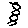
Label: zigzag